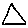
Label: triangle